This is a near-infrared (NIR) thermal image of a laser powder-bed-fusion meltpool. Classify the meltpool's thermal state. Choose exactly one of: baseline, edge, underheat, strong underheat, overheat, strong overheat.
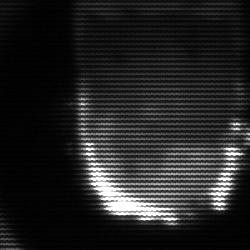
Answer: baseline